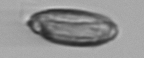
Label: Katodinium_or_Torodinium